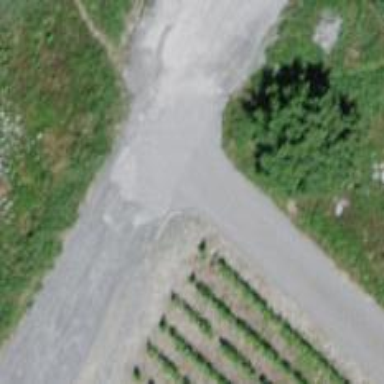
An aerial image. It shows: Service road with compacted surface.